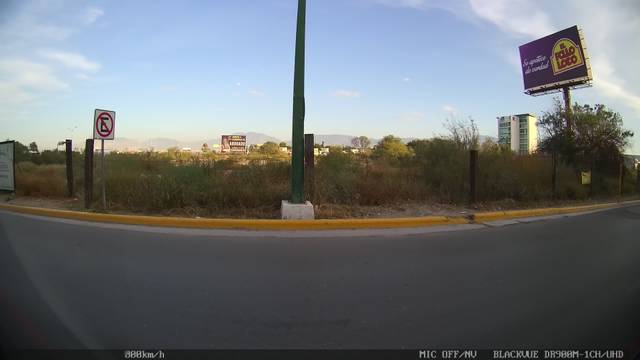
Region: Mexico
Coordinates: 25.476, -100.975